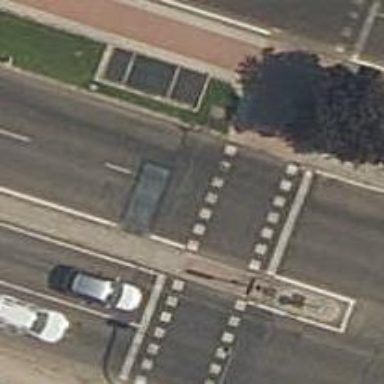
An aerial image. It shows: Crossing with traffic signals.